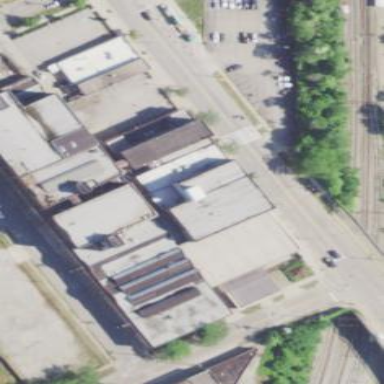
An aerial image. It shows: Industrial building.